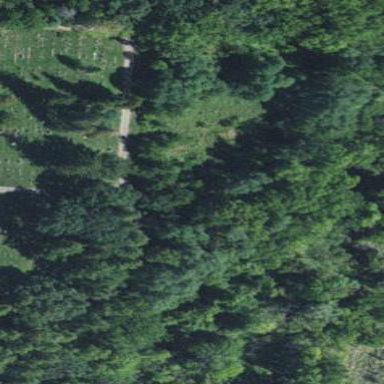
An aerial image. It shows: Cemetery.